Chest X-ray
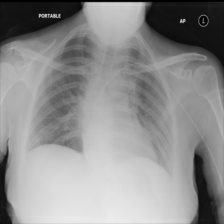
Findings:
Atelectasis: negative
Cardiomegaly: negative
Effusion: negative
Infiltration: negative
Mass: negative
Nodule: negative
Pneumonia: negative
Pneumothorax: negative
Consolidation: negative
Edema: negative
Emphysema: negative
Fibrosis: positive
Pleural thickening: negative
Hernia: negative